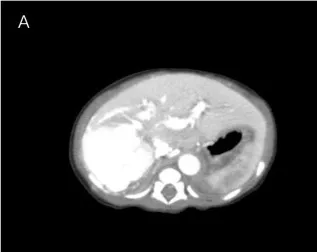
Enhanced CT scan and color Doppler examinations of the liver in case 2. (A,B) CT images of the infant at 3 days old.
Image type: radiology (ct)